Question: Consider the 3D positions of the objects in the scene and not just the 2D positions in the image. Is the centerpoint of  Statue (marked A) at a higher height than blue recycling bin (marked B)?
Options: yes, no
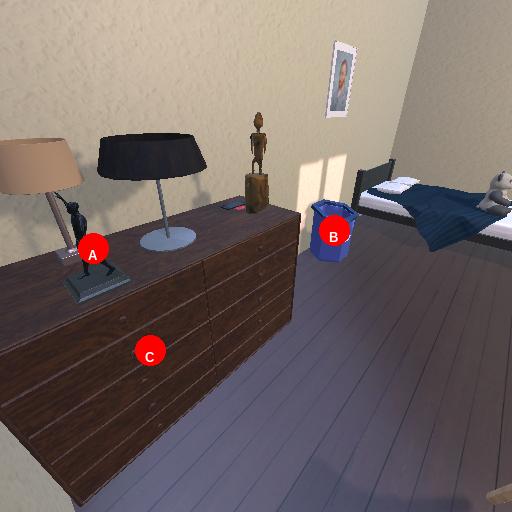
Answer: yes